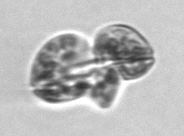
Label: Karenia